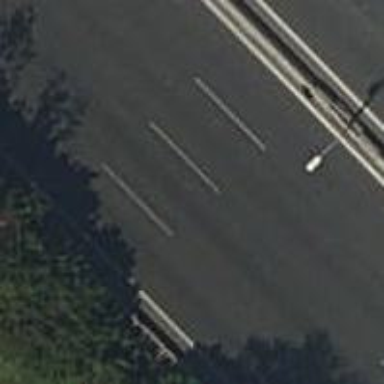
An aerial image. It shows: Motorway.